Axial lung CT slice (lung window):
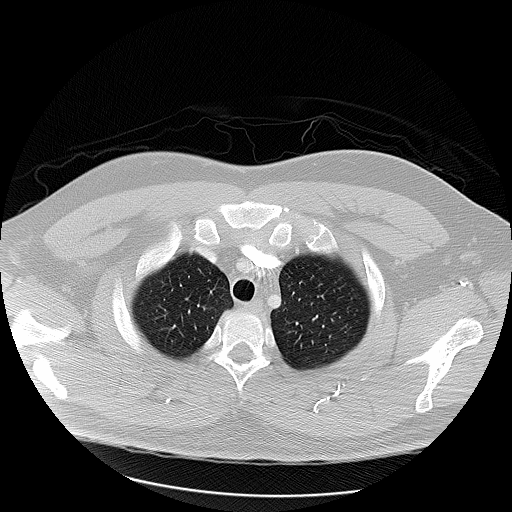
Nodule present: no